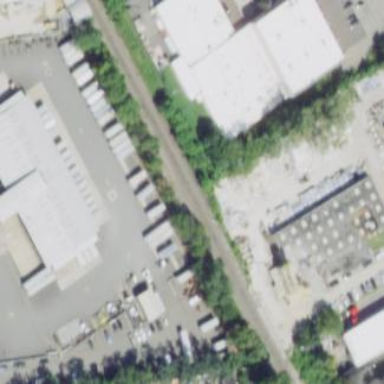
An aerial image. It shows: Industrial building.